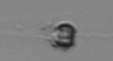
Label: Apedinella